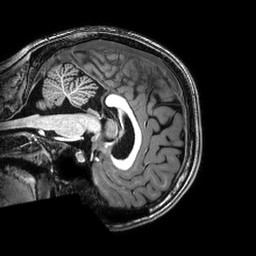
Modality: T1w
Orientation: sagittal
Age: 23
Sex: female
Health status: healthy
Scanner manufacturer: philips
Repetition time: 0.008222 s
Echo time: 0.00377 s